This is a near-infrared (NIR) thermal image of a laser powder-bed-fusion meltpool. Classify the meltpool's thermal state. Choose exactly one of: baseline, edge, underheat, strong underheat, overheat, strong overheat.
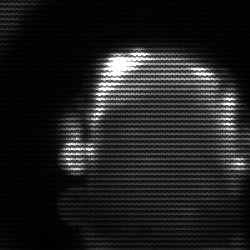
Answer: baseline